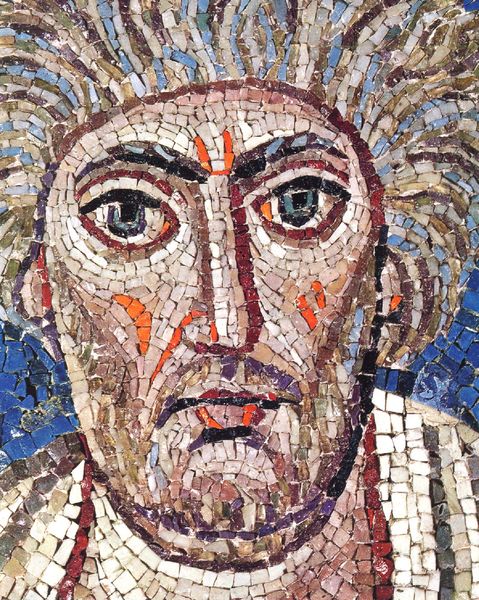
Titel: Ravenna, Erzbischöfliche Kapelle (Capella Arcivescovile), Mosaike
Standort: Ravenna, Erzbischöflicher Palast (EU - I - Emilia-Romagna)
Schlagwörter: blau, mann, weiß, bunt, mund, nase, orange, schwarz, rot, beige, augen, gesicht, haare, ohren, alter mann, arbeiter, detail, mosaik, brauntöne, neutral, graue haare, gefühle